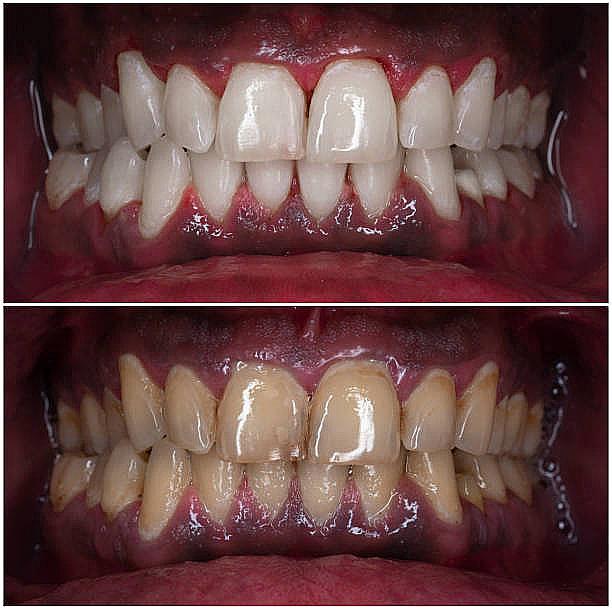
Condition: Calculus